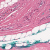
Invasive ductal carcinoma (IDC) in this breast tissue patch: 0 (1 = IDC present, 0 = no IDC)